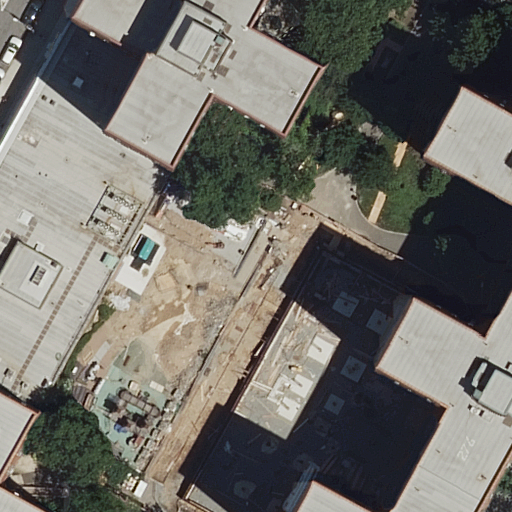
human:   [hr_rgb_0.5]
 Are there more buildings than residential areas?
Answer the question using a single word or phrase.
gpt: yes

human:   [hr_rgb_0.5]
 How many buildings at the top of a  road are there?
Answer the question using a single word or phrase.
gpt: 1

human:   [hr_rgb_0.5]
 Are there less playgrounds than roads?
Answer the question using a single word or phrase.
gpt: yes

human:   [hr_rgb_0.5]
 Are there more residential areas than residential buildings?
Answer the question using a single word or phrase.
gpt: no

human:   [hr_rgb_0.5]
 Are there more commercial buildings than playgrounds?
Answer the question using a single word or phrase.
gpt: no

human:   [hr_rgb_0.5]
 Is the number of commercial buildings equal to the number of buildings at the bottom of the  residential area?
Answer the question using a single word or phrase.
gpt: yes

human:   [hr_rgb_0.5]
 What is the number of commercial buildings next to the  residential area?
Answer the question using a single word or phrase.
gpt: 0

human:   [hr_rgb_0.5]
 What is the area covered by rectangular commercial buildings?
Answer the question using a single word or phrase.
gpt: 0m2

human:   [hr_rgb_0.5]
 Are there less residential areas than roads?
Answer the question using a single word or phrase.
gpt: yes

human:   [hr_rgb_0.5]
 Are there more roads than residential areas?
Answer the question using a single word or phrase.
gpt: yes

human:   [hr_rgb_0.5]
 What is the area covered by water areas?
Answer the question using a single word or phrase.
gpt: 0m2

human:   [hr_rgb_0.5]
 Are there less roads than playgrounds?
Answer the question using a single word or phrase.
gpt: no

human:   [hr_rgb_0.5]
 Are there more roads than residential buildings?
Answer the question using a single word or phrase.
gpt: no

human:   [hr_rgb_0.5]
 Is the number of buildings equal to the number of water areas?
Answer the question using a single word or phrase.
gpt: no

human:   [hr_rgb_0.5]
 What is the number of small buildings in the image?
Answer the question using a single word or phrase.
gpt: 0

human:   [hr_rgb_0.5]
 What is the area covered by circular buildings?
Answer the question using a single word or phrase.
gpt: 0m2

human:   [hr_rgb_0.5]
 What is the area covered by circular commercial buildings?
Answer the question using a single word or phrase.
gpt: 0m2

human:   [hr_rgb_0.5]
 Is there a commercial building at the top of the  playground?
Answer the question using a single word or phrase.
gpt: no

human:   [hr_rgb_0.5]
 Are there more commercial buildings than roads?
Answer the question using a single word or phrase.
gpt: no

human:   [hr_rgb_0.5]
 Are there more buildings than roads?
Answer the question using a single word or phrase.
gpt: yes

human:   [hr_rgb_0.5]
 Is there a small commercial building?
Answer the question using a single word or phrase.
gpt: no

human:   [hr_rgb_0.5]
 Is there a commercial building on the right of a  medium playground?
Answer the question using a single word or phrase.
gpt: no

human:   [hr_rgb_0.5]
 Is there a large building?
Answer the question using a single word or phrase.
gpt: yes

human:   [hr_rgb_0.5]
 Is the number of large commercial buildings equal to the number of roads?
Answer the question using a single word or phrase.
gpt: no

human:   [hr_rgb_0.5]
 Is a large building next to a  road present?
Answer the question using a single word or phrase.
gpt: yes

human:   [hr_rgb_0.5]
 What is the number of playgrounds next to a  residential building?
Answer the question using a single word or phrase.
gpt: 1

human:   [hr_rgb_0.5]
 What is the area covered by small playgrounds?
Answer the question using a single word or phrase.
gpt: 0m2

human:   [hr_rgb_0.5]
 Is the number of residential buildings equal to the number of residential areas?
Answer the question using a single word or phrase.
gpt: no

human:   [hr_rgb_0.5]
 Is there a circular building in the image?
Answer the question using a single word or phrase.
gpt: no

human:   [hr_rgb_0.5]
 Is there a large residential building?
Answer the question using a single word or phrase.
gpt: yes

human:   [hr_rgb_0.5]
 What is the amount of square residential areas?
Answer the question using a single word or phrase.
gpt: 0

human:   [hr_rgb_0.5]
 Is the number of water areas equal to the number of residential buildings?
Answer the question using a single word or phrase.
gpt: no

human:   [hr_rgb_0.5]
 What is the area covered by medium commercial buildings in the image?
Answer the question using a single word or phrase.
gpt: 0m2

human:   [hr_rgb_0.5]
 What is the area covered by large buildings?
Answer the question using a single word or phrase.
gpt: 4666m2

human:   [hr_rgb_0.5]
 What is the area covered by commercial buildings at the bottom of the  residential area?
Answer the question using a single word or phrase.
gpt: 0m2

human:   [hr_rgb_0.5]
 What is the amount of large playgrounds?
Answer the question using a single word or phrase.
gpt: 1